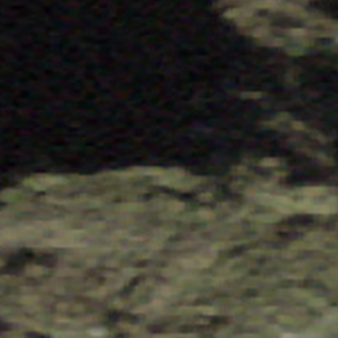
Label: other